Question: Edit: This happens in Chrome but not IE
This is such a silly, useless little question but I have a client asking if the following is possible. SO, it's killing me to know now.
I have created a DropDownList in an aspx page that is using C# code-behind (however, my example here has no code-behind for simplicity of stating my question).
See my example DropDownList. I have 46 options in this list see: and . Assume user selects an item in the mid-range of the list - (see: ). When the user goes back into the DropDown, it shows the selected value at the bottom (see: again).
Is there a way to tell \ force a DropDownList to display the selected index \ value \ item at the of the available values list (see: )?

This example is using very plain code:
'''
<asp:UpdatePanel ID="DropDownTestUpdatePanel" runat="server">
<ContentTemplate>
<asp:Panel id="DropDownTestPanel" runat="server">
<asp:DropDownList id="ColorList"
AutoPostBack="True"
runat="server">
<asp:ListItem Value="1 "> 1 </asp:ListItem>
<asp:ListItem Value="2 "> 2 </asp:ListItem>
<asp:ListItem Value="3 "> 3 </asp:ListItem>
<asp:ListItem Value="4 "> 4 </asp:ListItem>
<asp:ListItem Value="5 "> 5 </asp:ListItem>
<asp:ListItem Value="6 "> 6 </asp:ListItem>
<asp:ListItem Value="7 "> 7 </asp:ListItem>
<asp:ListItem Value="8 "> 8 </asp:ListItem>
<asp:ListItem Value="9 "> 9 </asp:ListItem>
<asp:ListItem Value="0 "> 0 </asp:ListItem>
<asp:ListItem Value="10"> 10 </asp:ListItem>
<asp:ListItem Value="11"> 11 </asp:ListItem>
<asp:ListItem Value="12"> 12 </asp:ListItem>
<asp:ListItem Value="13"> 13 </asp:ListItem>
<asp:ListItem Value="14"> 14 </asp:ListItem>
<asp:ListItem Value="15"> 15 </asp:ListItem>
<asp:ListItem Value="16"> 16 </asp:ListItem>
<asp:ListItem Value="17"> 17 </asp:ListItem>
<asp:ListItem Value="18"> 18 </asp:ListItem>
<asp:ListItem Value="19"> 19 </asp:ListItem>
<asp:ListItem Value="20"> 20 </asp:ListItem>
<asp:ListItem Value="21"> 21 </asp:ListItem>
<asp:ListItem Value="22"> 22 </asp:ListItem>
<asp:ListItem Value="23"> 23 </asp:ListItem>
<asp:ListItem Value="24"> 24 </asp:ListItem>
<asp:ListItem Value="25"> 25 </asp:ListItem>
<asp:ListItem Value="26"> 26 </asp:ListItem>
<asp:ListItem Value="27"> 27 </asp:ListItem>
<asp:ListItem Value="28"> 28 </asp:ListItem>
<asp:ListItem Value="29"> 29 </asp:ListItem>
<asp:ListItem Value="30"> 30 </asp:ListItem>
<asp:ListItem Value="31"> 31 </asp:ListItem>
<asp:ListItem Value="32"> 32 </asp:ListItem>
<asp:ListItem Value="33"> 33 </asp:ListItem>
<asp:ListItem Value="34"> 34 </asp:ListItem>
<asp:ListItem Value="35"> 35 </asp:ListItem>
<asp:ListItem Value="36"> 36 </asp:ListItem>
<asp:ListItem Value="37"> 37 </asp:ListItem>
<asp:ListItem Value="38"> 38 </asp:ListItem>
<asp:ListItem Value="39"> 39 </asp:ListItem>
<asp:ListItem Value="40"> 40 </asp:ListItem>
<asp:ListItem Value="41"> 41 </asp:ListItem>
<asp:ListItem Value="42"> 42 </asp:ListItem>
<asp:ListItem Value="43"> 43 </asp:ListItem>
<asp:ListItem Value="44"> 44 </asp:ListItem>
<asp:ListItem Value="45"> 45 </asp:ListItem>
<asp:ListItem Value="46"> 46 </asp:ListItem>
</asp:DropDownList>
</asp:Panel>
</ContentTemplate>
</asp:UpdatePanel>
'''
I have searched and searched... and searched online for answers. But it is hard to find an answer to a question when you cannot phrase it well.
Thank you all in advance for any help you might offer.
Editing to rephrase for clarity sake:
Pretend you're a user who works with one DropDownList all day long. For example, you get orders from customer numbers that are listed in order (see: image above). Each time you move to your next order, you have to go click on the customer number in the DropDownList. Well, once you get to customer #20 (see above), you now have to click the DropDown and scroll \ move \ click down one to get your next number. (I know, I know, it's set to focus on load so one could really be faster with arrow keys or typing to move the list but ... it's a customer - whaddya want?).
Anyway, you can see how it would be more beneficial to have the DropDownList behave like above rather than above when you go click on it to select your next customer, right?
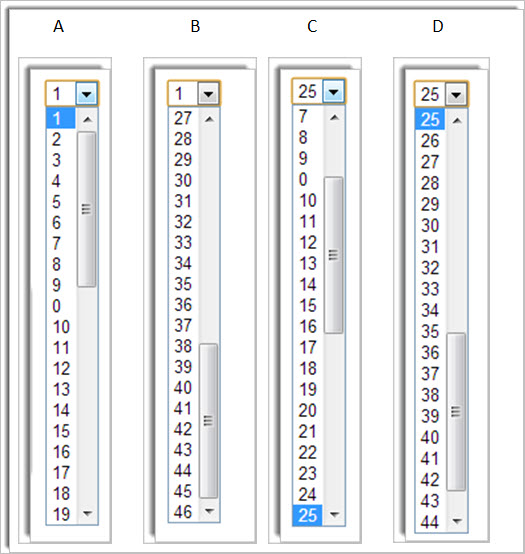
Answer: I had a similar problem. This fixed my issue:
'''
protected void Page_PreRender(object sender, EventArgs e)
{
var itemIndex = DropDownList1.SelectedIndex;
var item = DropDownList1.Items[itemIndex];
DropDownList1.Items.RemoveAt(itemIndex);
DropDownList1.Items.Insert(0, new ListItem(item.Text, item.Value));
}
'''
Source:
<URL>